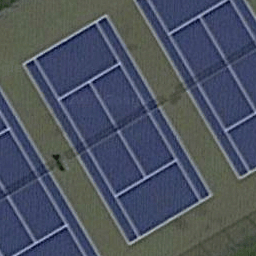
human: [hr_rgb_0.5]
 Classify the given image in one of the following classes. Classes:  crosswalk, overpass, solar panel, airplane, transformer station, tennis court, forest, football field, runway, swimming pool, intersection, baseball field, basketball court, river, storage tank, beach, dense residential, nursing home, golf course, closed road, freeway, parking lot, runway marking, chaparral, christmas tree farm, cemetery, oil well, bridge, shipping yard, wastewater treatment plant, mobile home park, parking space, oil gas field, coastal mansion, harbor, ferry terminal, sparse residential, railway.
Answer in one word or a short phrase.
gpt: tennis court